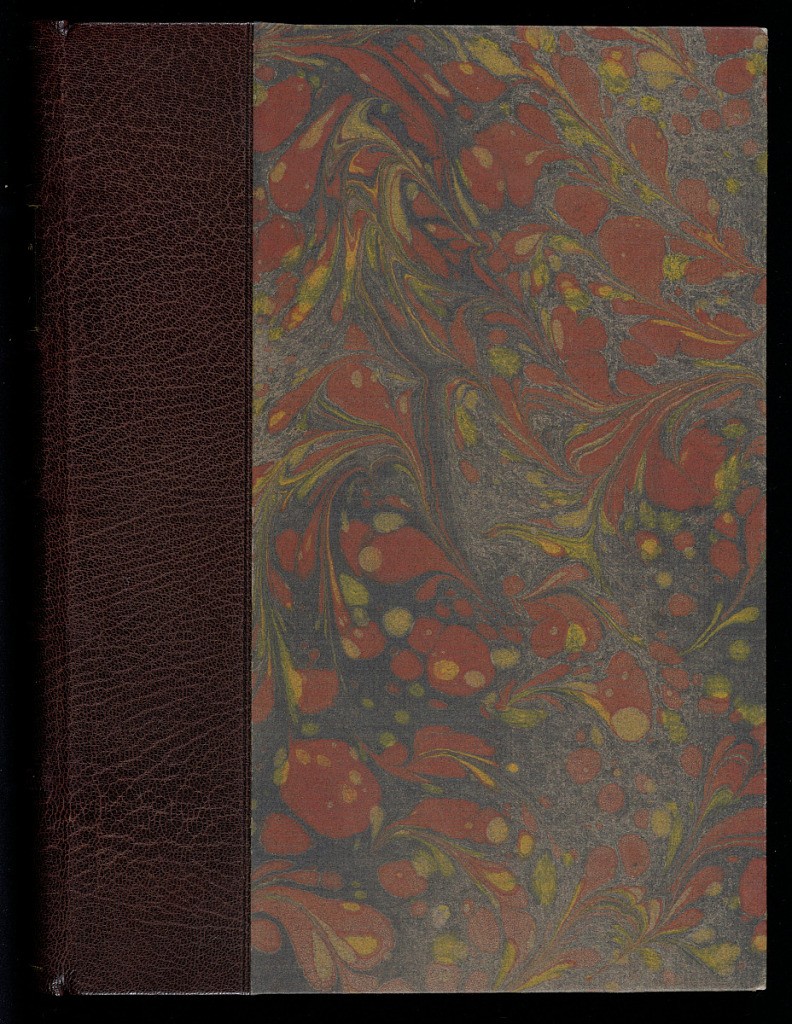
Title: LIVRE DE DIFFERENTS Caracteres de Têtes. Inventez Par M. Watteaux, Et Gravez d’après ses Desseins, par Filloeul
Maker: Antoine Watteau, French, 1684–1721
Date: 1727–34
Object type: Album
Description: An album containing a portrait of Antoine Watteau after a self-portrait by the artist bound with 28 plates from a series of studies of heads and figures after Watteau.